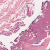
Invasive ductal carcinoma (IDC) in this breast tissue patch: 0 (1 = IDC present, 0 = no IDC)